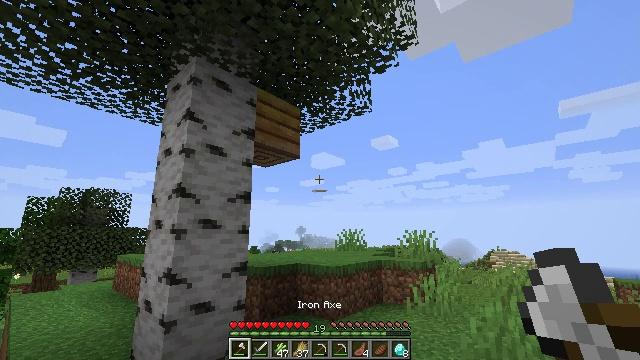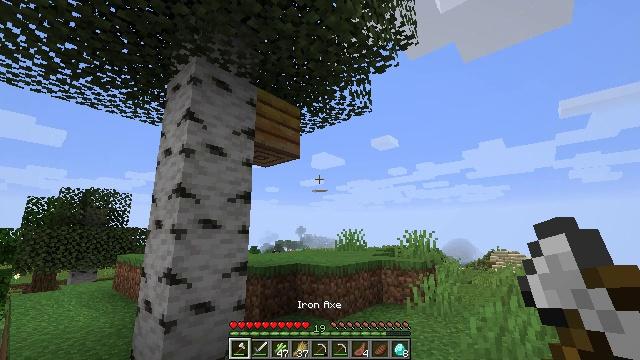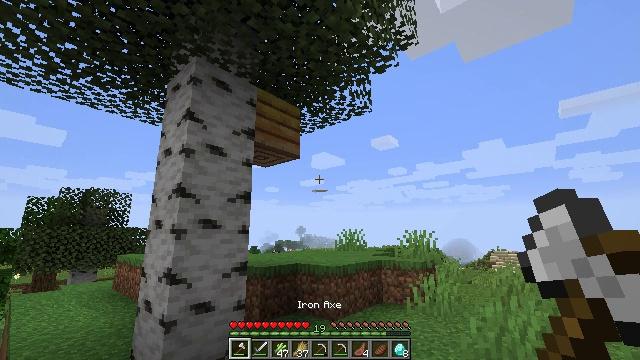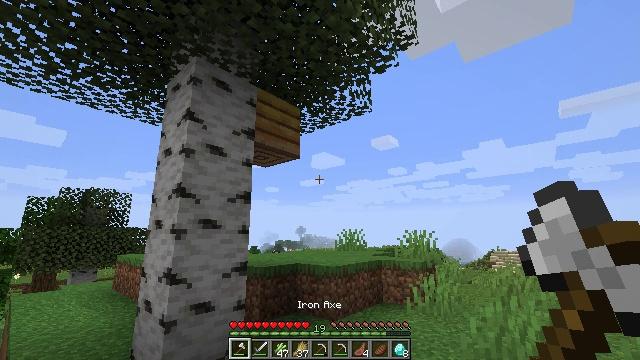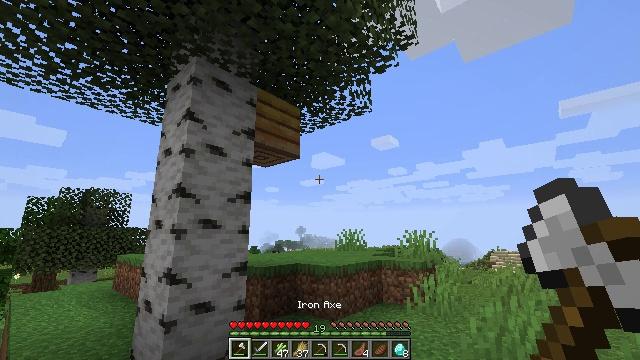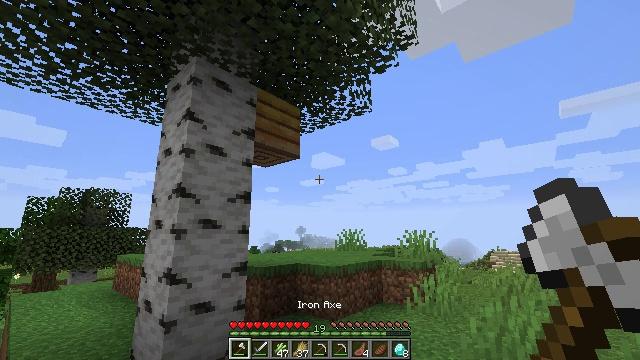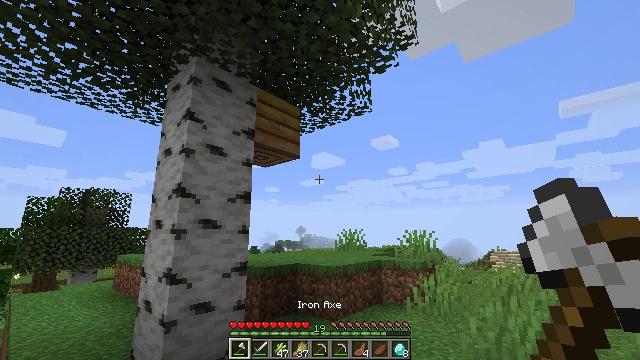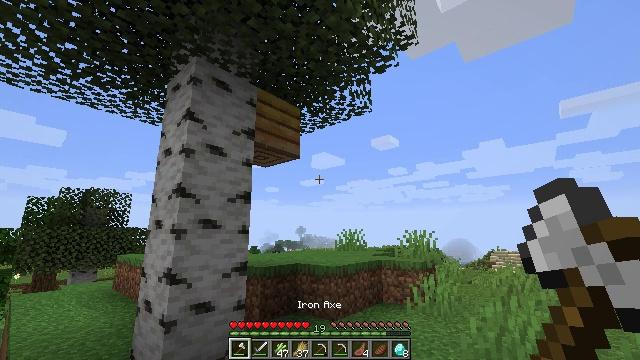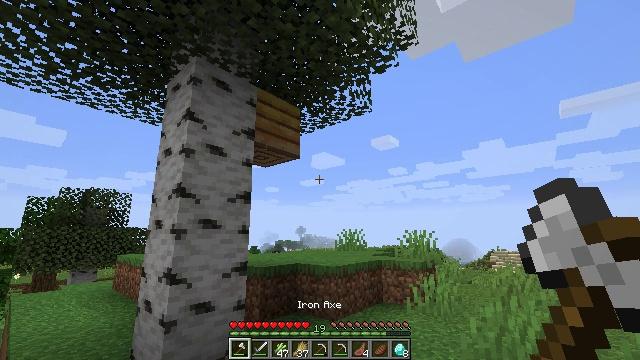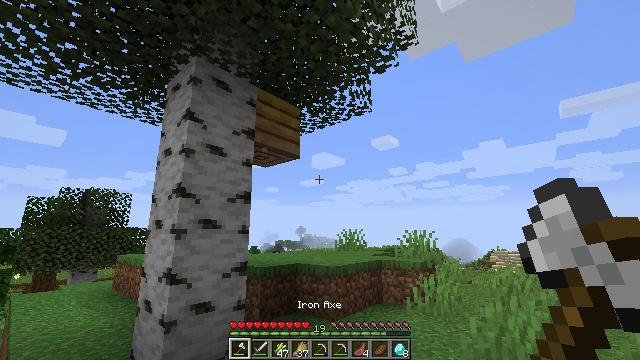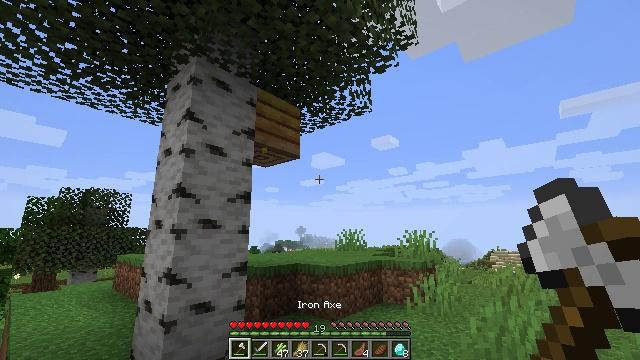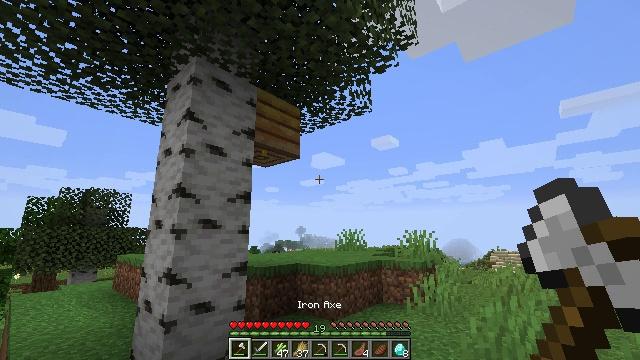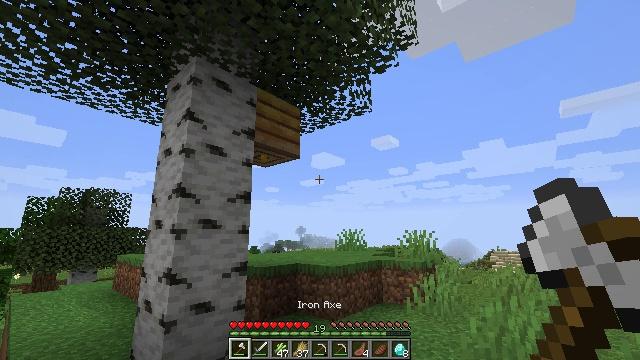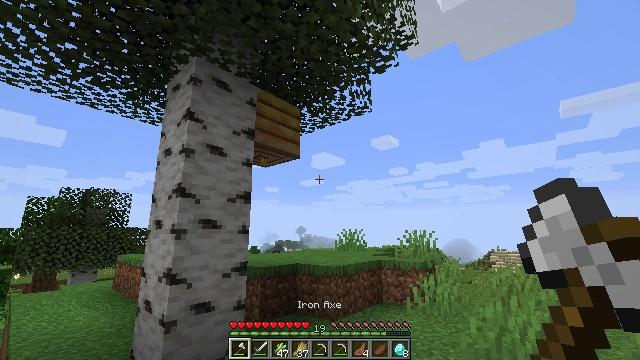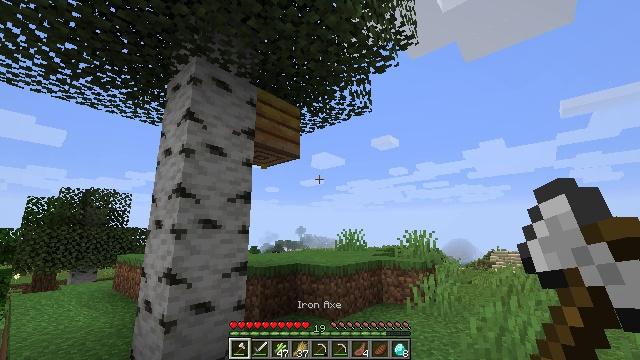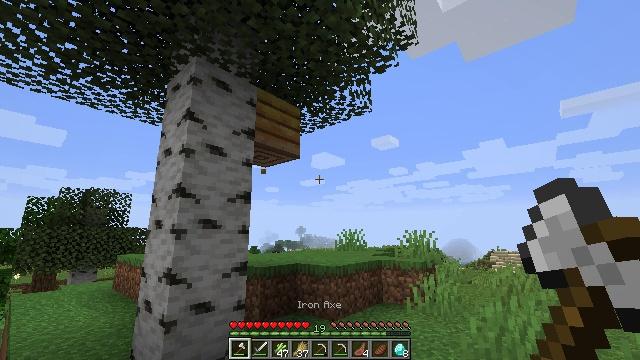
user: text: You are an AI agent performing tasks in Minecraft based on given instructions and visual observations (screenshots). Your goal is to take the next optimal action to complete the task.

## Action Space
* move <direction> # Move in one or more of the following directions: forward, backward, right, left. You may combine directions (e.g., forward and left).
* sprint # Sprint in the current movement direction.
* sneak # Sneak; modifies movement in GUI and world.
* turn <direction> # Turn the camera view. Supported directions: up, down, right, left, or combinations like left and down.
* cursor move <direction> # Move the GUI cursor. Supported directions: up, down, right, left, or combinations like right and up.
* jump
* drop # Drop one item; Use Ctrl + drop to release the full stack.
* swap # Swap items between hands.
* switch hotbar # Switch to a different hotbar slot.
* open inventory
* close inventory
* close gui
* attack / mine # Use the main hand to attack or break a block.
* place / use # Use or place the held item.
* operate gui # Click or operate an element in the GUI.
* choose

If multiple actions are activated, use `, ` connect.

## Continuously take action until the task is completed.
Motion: motion action
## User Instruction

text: Obtain a bee nest using a tool.
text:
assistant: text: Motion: no_op
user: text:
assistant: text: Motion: no_op
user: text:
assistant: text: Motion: no_op
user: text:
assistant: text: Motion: no_op
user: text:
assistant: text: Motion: no_op
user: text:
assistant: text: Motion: no_op
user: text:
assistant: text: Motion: no_op
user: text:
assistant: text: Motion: no_op
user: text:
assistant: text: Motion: no_op
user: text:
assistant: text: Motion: no_op
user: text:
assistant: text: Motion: no_op
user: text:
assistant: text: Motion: no_op
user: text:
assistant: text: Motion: no_op
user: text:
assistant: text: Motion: no_op
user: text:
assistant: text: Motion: no_op
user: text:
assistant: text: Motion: no_op
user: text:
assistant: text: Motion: no_op
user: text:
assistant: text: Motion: no_op
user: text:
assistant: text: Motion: no_op
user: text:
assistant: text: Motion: no_op
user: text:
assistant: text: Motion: no_op
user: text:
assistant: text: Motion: no_op
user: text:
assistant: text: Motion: no_op
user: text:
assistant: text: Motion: no_op
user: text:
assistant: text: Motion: sprint
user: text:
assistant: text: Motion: sprint
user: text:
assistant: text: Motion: sprint
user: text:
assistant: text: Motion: sprint
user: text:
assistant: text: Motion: sprint
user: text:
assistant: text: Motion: sprint